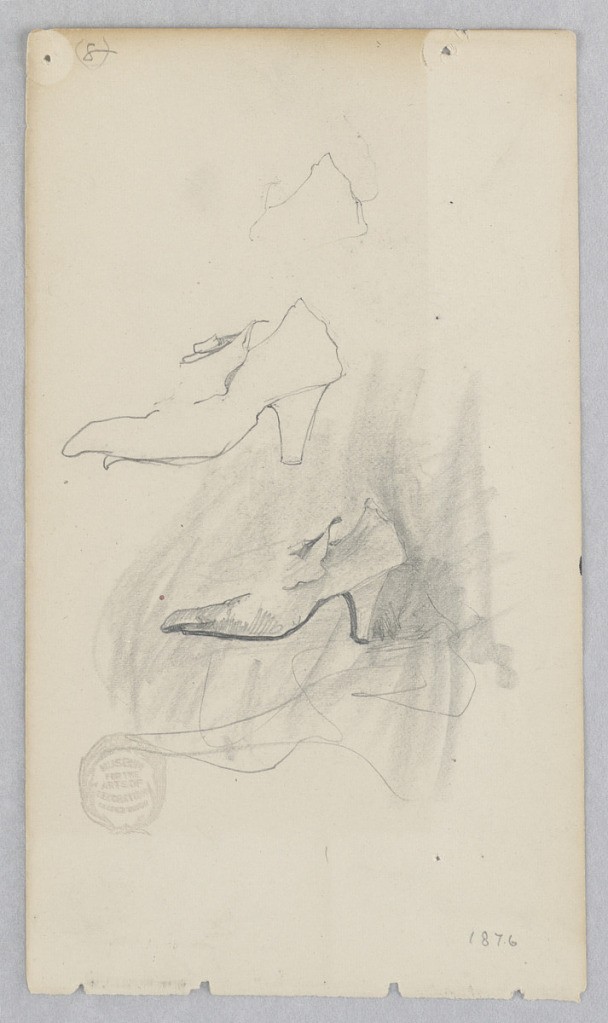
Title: Shoe
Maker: Robert Frederick Blum, American, 1857–1903
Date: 1876
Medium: Graphite on wove paper
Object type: Drawing
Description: Two sketches of a lady's shoe.